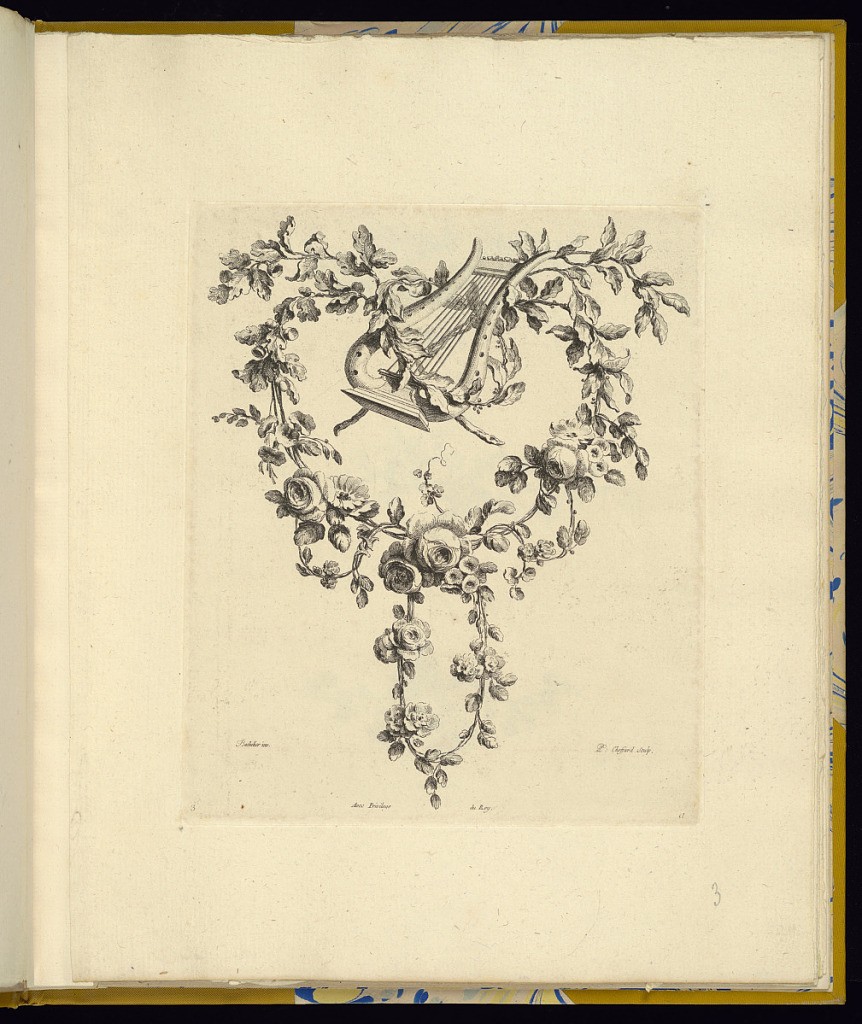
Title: Floral Tailpiece
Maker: Jean-Jacques Bachelier, French, 1724 - 1806
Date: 1760
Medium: Etching and engraving on laid paper
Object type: Print
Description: Third plate from a series of six of tailpieces and fleurons originally designed for the 1755-1759 four-volume edition of the Fables de La Fontaine.  The large circular floral motif is made up of interlaced flowers and leaves with a lyr at the top in the center.  The plate is numbered and signed.